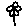
Label: flower